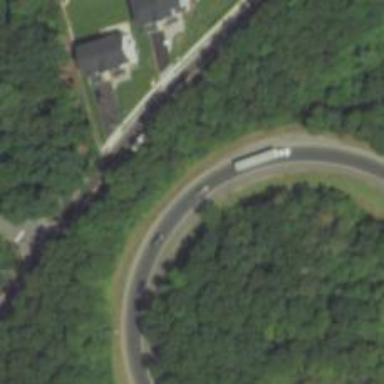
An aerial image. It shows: Asphalt motorway link.